Question: In my Project I am working on a few index views that only have a few fields. When their are few fields in a table the label and the checkbox below them never line up. As one example, in the code below the Active field is a checkbox and it is not under its label. How can I get it so the checkbox is centered on its label?
'''
<table class="table">
<tr>
<th>
@Html.DisplayNameFor(model => model.BranchName)
</th>
<th>
@Html.DisplayNameFor(model => model.Active)
</th>
<th></th>
</tr>
@foreach (var item in Model.OrderByDescending(m => m.Active).ThenBy(m => m.BranchName))
{
<tr>
<td>
@Html.DisplayFor(modelItem => item.BranchName)
</td>
<td>
@Html.DisplayFor(modelItem => item.Active)
</td>
<td>
@Html.ActionLink("Edit", "EditBranch", new { id=item.BranchId })
</td>
</tr>
}
</table>
'''
Here is a pic to see how ugly it looks:

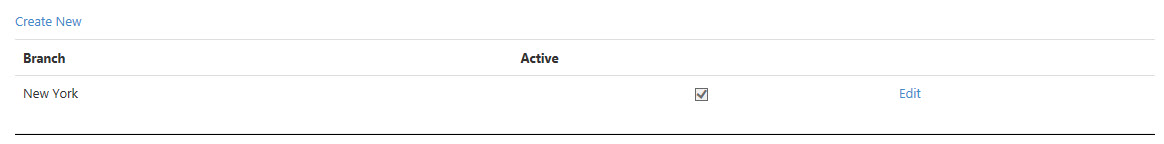
Answer: Add css to the column, via colspan or direct on td or th
'''
<td style="text-align: center">
'''
OR
'''
style="float:left"
'''
Otherwise encapsulate the @Html.DisplayFor in a div with that style.
Finally don't have the css inline and move to the style.css file.